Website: lowes
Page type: review-order
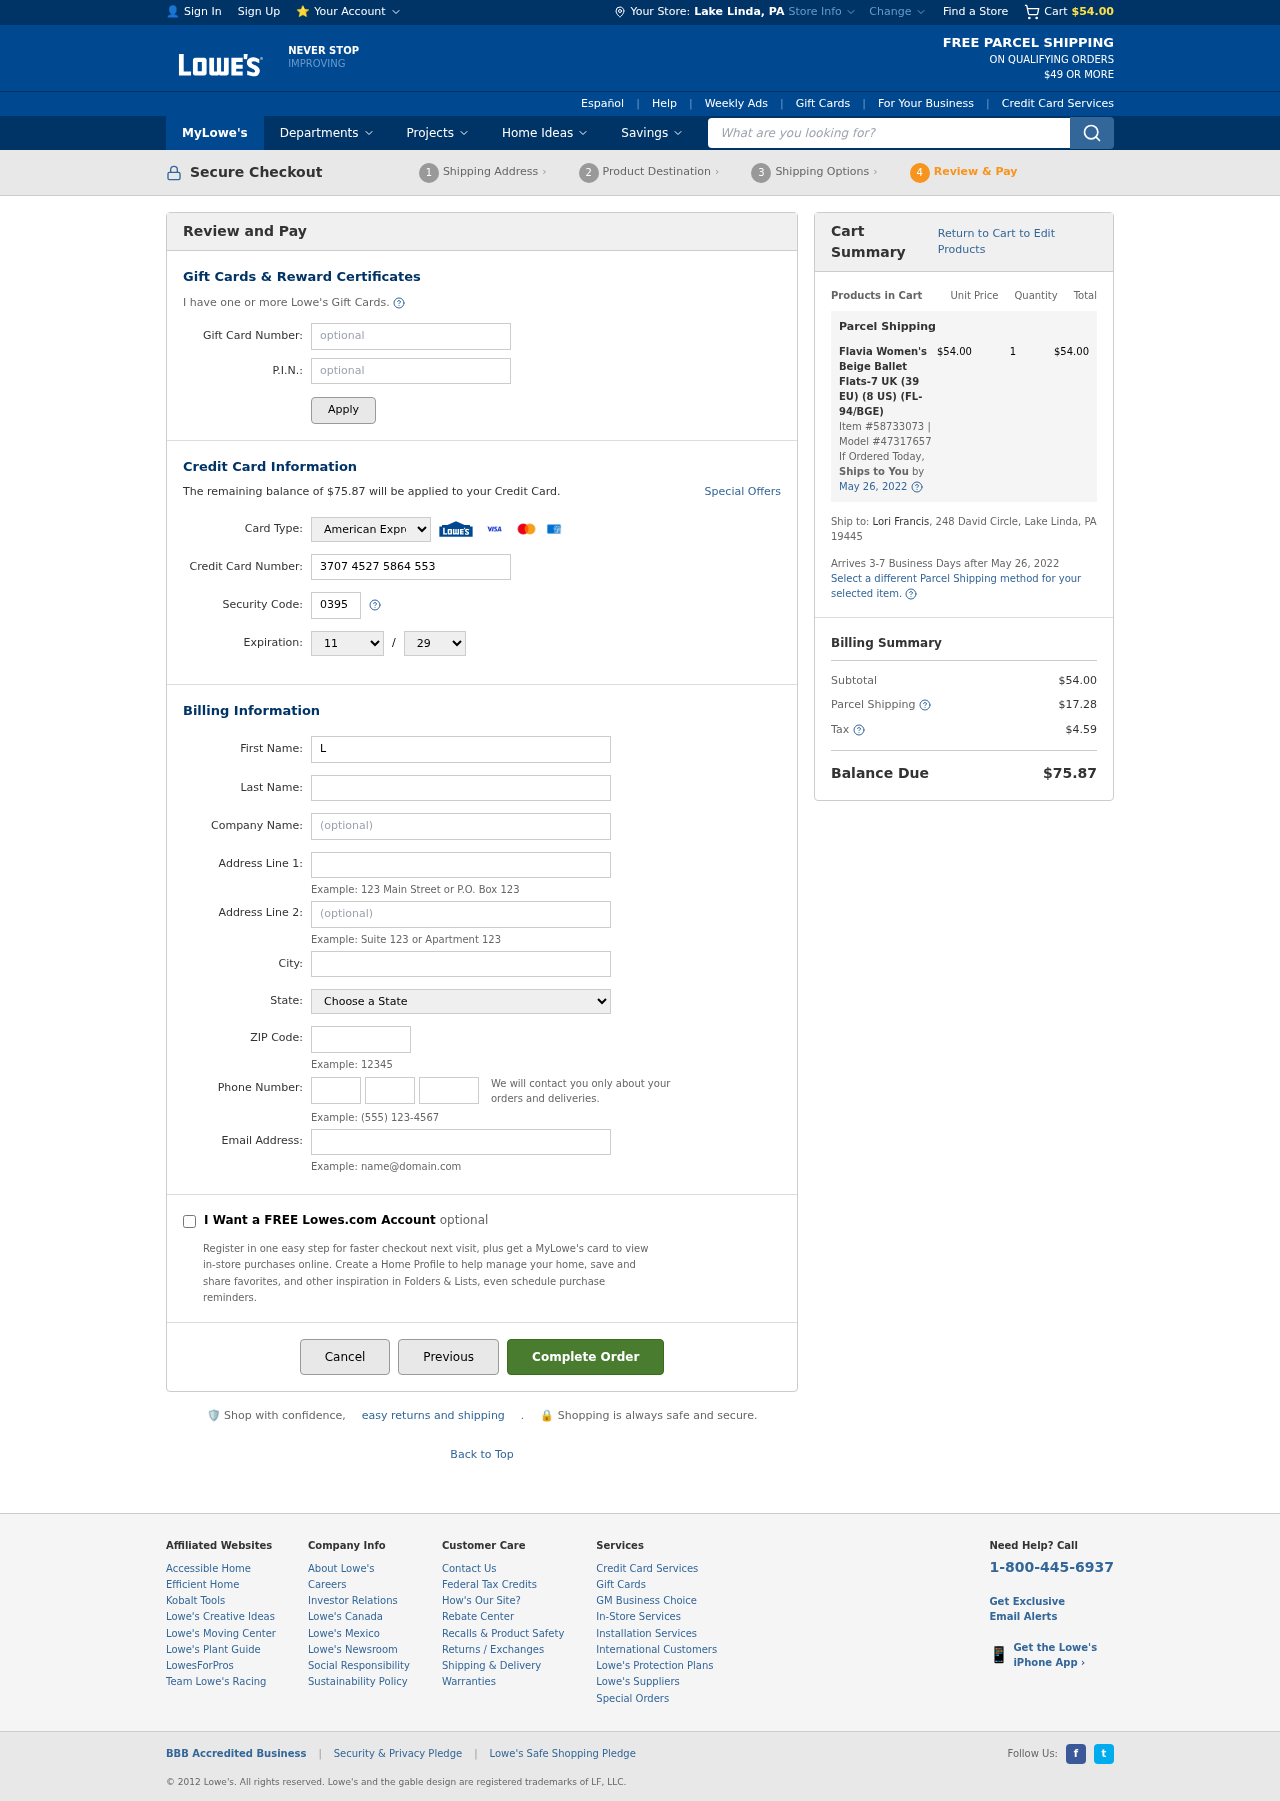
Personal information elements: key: PII_CARD_CVV
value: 0395
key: PII_CARD_EXPIRY_MONTH
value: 11
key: PII_CARD_EXPIRY_YEAR
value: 29
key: PII_CARD_NUMBER
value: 3707 4527 5864 553
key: PII_CARD_TYPE
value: American Express
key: PII_CITY
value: Lake Linda
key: PII_CITY_STATE
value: Lake Linda, PA
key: PII_EMAIL
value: lori_francis@yahoo.com
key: PII_FIRSTNAME
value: Lori
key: PII_LASTNAME
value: Francis
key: PII_PHONE_AREA
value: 395
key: PII_PHONE_PREFIX
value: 231
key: PII_PHONE_SUFFIX
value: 5426
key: PII_POSTCODE
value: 19445
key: PII_STATE
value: Pennsylvania
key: PII_STREET
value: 248 David Circle
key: PII_STREET2
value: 248 David Circle
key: PII_FULLNAME2
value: Lori Francis
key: PII_STATE_ABBR
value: PA
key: PII_POSTCODE_FULL
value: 19445
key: PII_CITY_STATE_ZIP
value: Lake Linda, PA 19445
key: PII_POSTCODE_NUMERIC
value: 19445
Product elements: key: PRODUCT1_NAME
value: Flavia Women's Beige Ballet Flats-7 UK (39 EU) (8 US) (FL-94/BGE)
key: PRODUCT1_PRICE
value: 54
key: PRODUCT1_QUANTITY
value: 1
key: PRODUCT1_ITEM_NUMBER
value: Item #58733073
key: PRODUCT1_MODEL_NUMBER
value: Model #47317657
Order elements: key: ORDER_SUBTOTAL
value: $54.00
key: ORDER_BALANCE_DUE
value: $75.87
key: ORDER_SHIPPING_DATE
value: May 26, 2022
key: ORDER_ITEM_TOTAL
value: $54.00
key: ORDER_SHIPPING_DATE2
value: May 26, 2022
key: ORDER_SHIPPING_COST
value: $17.28
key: ORDER_TAX
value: $4.59
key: ORDER_TOTAL
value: $75.87
Search elements: key: HEADER_SEARCH
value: What are you looking for?